Question: I am using Ace IDE and I want to make it force a new line when the user enters a certain amount of characters on that line. I do not want it to create a new line as such, just return the cursor onto the next line, keeping the same line number. similar to this style:

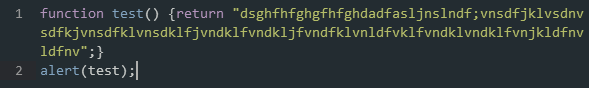
Answer: try 'editor.setOption("wrap", 80)'.